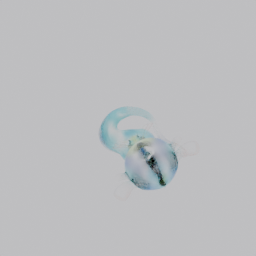
Label: animals